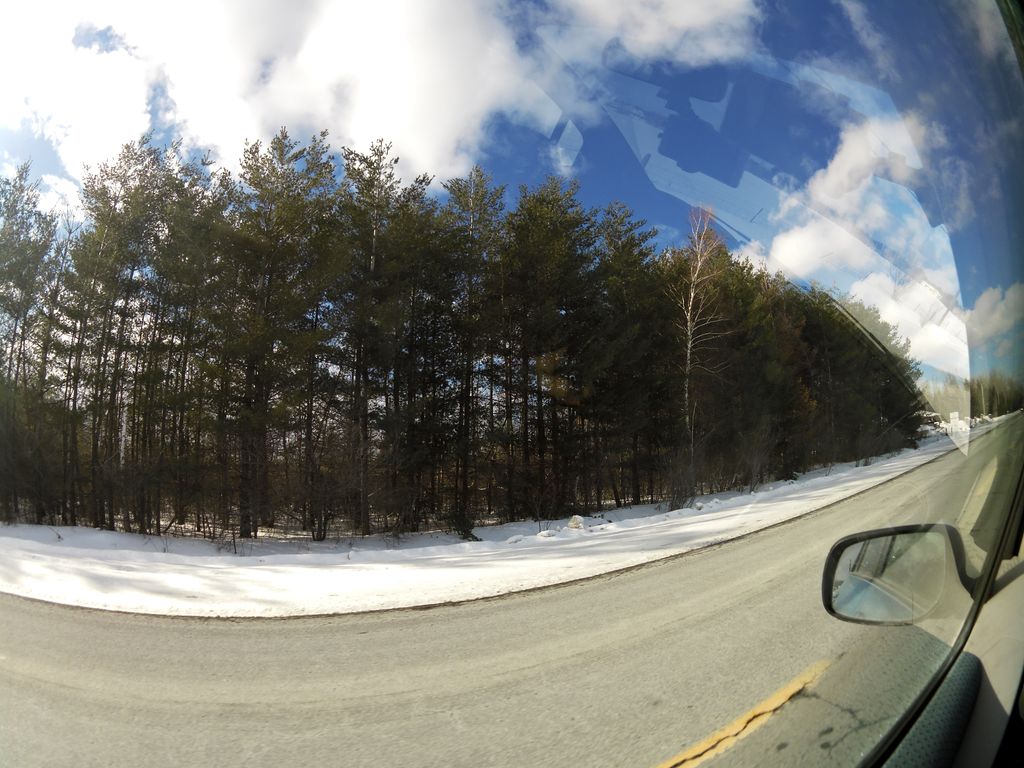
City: ottawa-gatineau